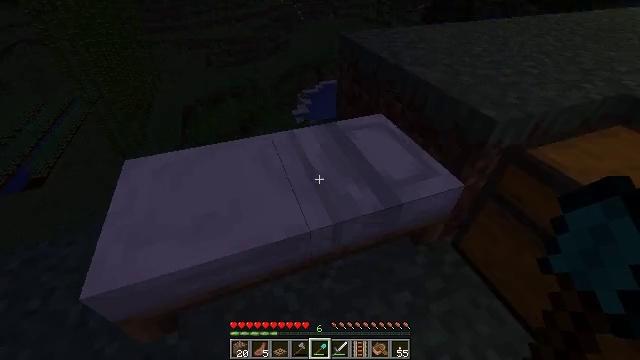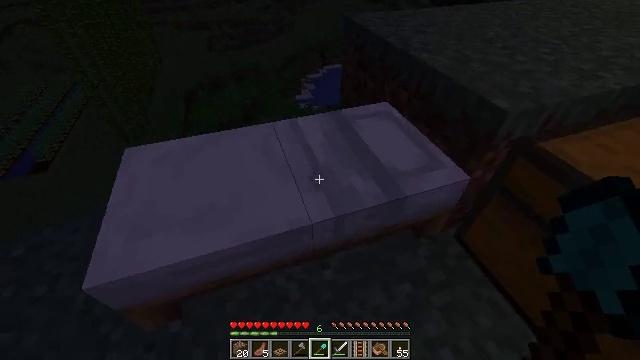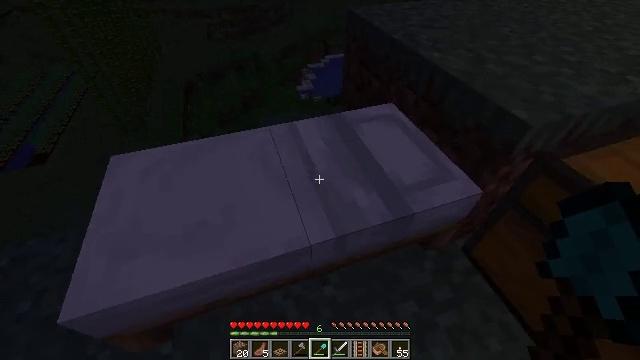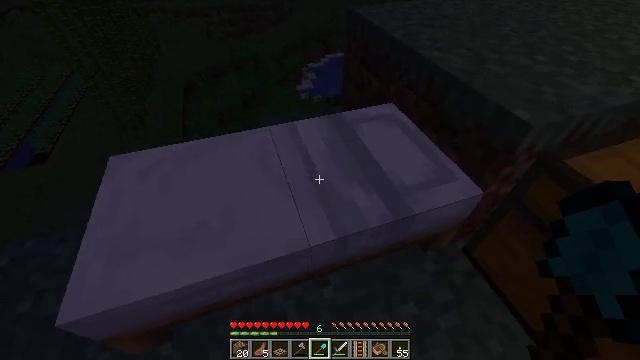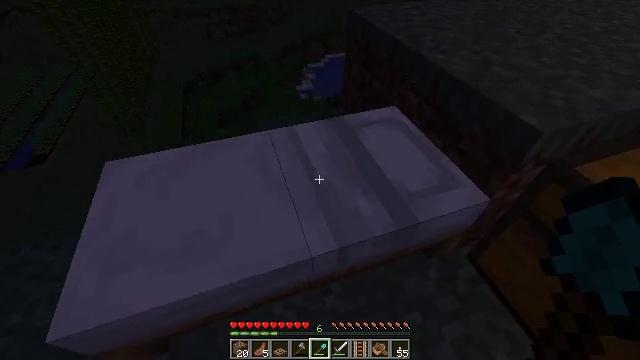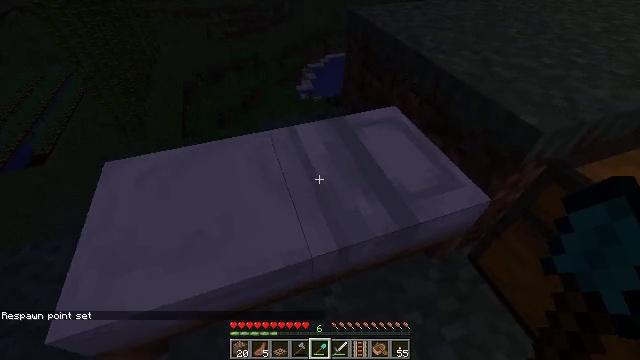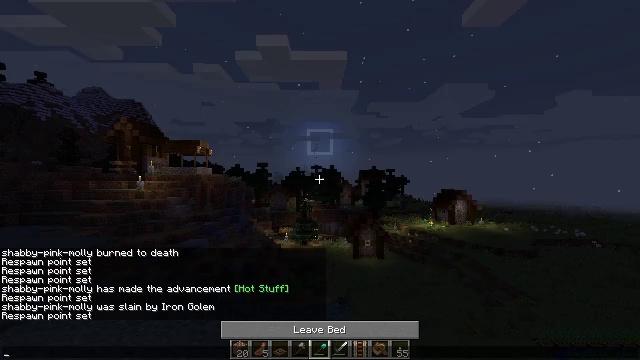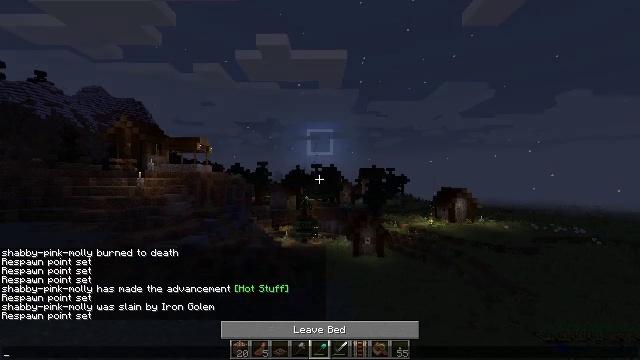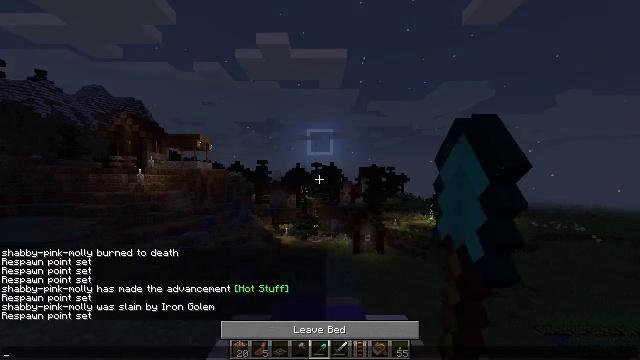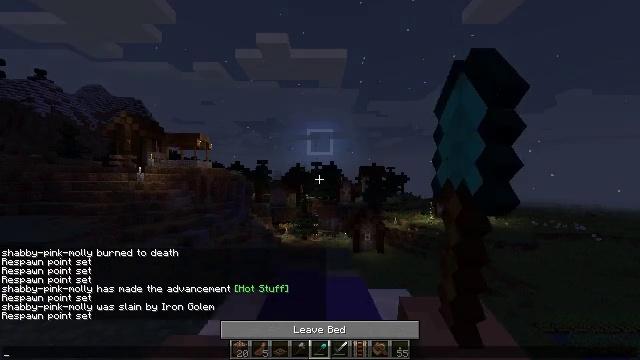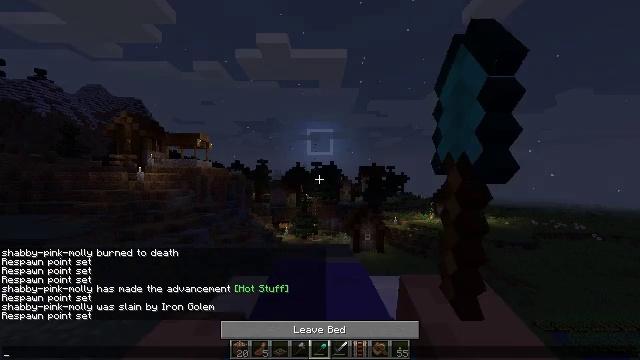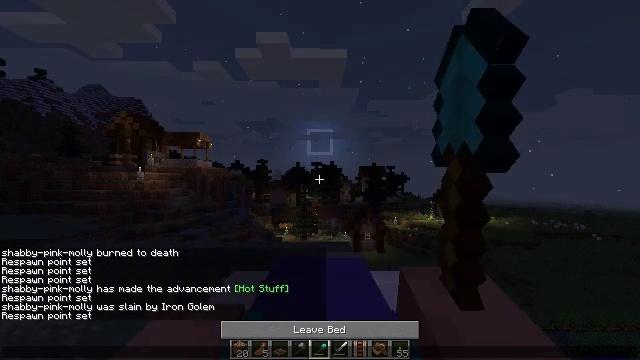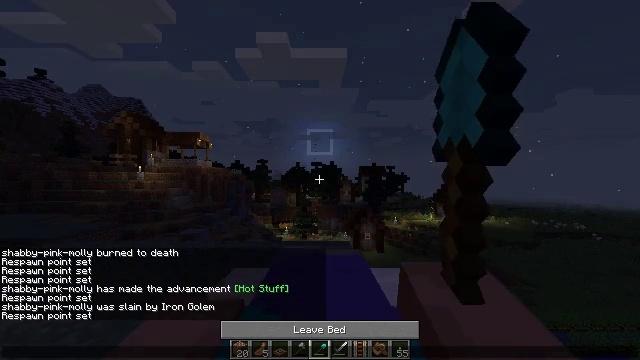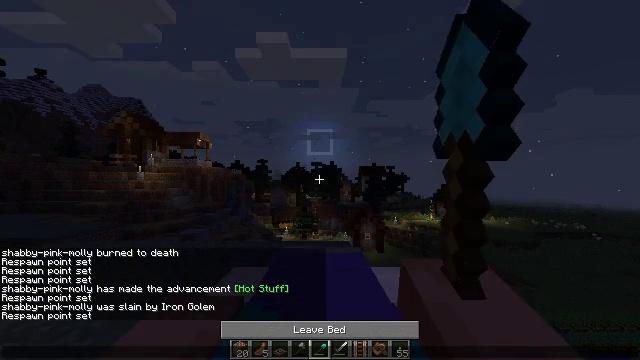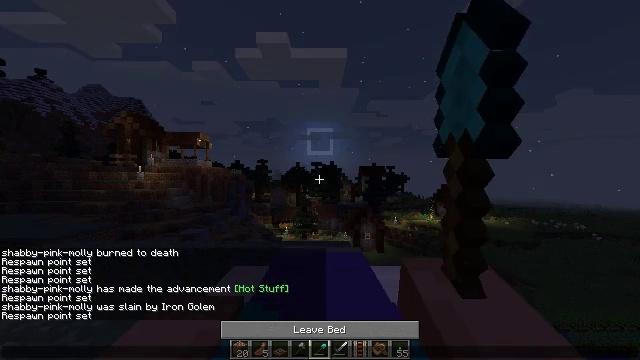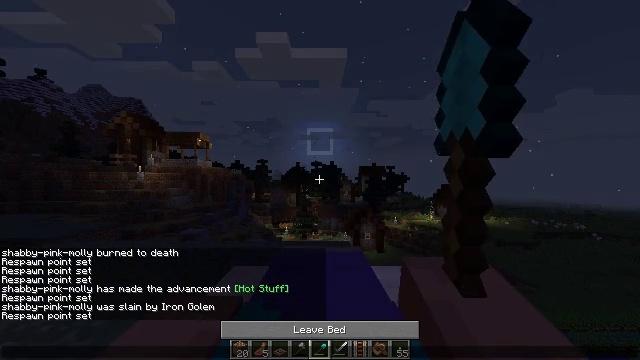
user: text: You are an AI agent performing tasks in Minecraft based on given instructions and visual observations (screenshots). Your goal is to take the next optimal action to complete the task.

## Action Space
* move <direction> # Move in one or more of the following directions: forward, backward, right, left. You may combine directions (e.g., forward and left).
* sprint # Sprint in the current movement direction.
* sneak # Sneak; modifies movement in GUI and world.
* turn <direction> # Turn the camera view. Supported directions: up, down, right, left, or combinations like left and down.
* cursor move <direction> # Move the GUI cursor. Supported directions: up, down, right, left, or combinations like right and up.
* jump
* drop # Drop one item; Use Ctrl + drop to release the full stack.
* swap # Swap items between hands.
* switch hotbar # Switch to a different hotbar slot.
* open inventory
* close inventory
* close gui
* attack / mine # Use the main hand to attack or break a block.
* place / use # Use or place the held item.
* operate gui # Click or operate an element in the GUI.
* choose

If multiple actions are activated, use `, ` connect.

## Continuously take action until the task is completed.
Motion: motion action
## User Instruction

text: Harvest the poppy flower.
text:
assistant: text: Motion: turn down, use / place
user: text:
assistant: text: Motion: turn down, use / place
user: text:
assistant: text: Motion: use / place
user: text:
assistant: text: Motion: no_op
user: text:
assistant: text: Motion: no_op
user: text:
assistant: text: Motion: no_op
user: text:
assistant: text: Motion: open gui
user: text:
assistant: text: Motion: no_op
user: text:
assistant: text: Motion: no_op
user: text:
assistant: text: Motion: no_op
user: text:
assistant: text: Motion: no_op
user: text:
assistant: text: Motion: no_op
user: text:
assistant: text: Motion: no_op
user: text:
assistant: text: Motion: no_op
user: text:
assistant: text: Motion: no_op
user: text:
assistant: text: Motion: no_op
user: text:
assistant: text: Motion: no_op
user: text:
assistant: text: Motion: no_op
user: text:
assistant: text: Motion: no_op
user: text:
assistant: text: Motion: no_op
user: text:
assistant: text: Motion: no_op
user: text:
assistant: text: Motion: no_op
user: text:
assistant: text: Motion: no_op
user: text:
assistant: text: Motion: no_op
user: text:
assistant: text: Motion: no_op
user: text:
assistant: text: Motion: no_op
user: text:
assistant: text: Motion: no_op
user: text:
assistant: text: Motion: no_op
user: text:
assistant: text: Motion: no_op
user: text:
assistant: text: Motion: no_op